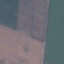
Land use / land cover: AnnualCrop